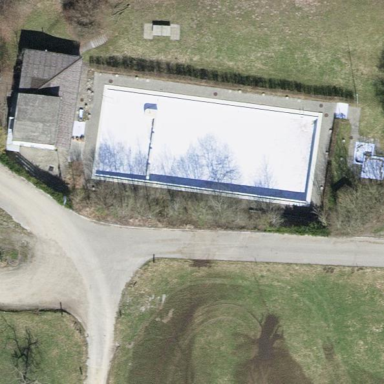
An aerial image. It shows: Sports centre located in grassland area. The centre offers swimming facilities and includes public bath.